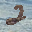
Label: 2